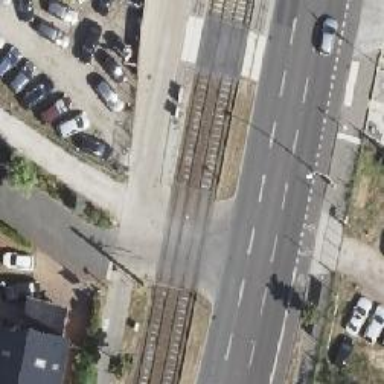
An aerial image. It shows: Uncontrolled tram level crossing.